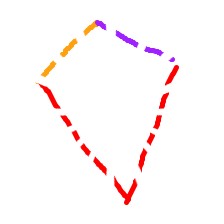
Shape: kite